Aerial crown-view tile of a tropical tree (Barro Colorado Island, Panama), acquired 20250818:
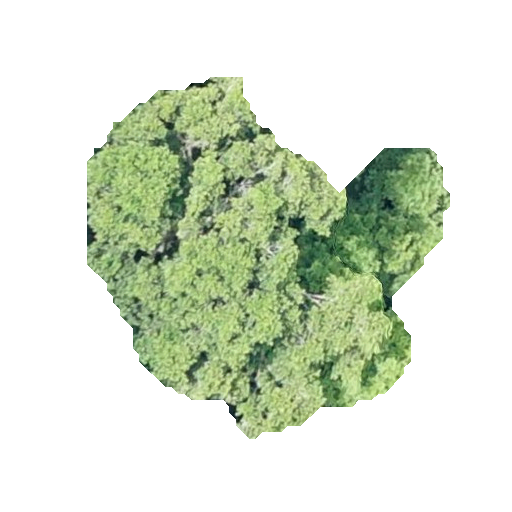
Species: Poulsenia armata
GBIF accepted scientific name: Poulsenia armata
Crown area: 122.653 m²